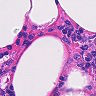
Metastatic tissue present: no